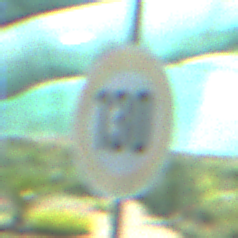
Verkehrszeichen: Geschwindigkeit130
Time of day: MorningAfternoon
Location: Roofed (Special)
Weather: PartlyCloudy
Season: NotSpecified
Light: Natural